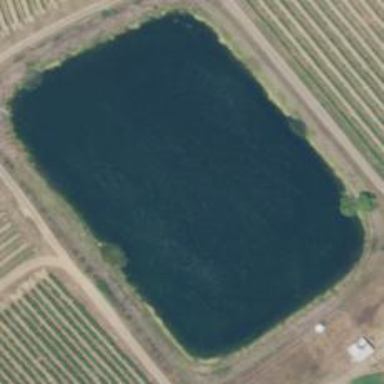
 specifically pond used for water storage."